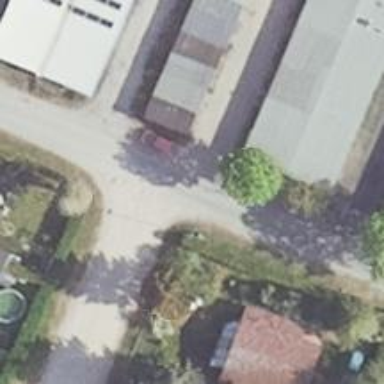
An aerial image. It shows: Residential road with compacted surface.